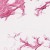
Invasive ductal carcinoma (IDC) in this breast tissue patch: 0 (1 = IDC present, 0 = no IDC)